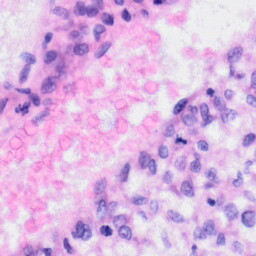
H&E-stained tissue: Liver